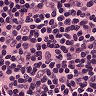
Metastatic tissue present: no